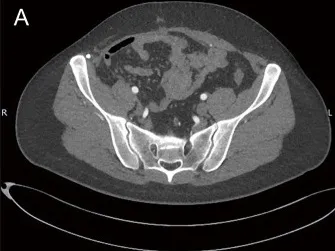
Clinical images at postoperative 20th month. (A) The postoperative contrast-enhanced CT showed no findings of recurrence.
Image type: radiology (ct)